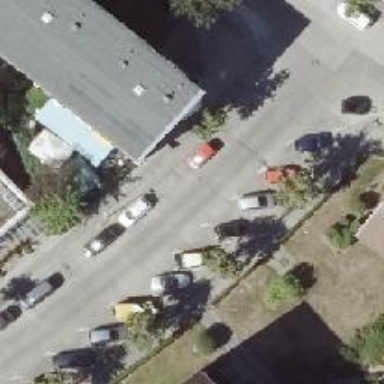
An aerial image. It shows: Residential road with asphalt surface and sidewalks on both sides. There are parallel parking lanes on the left and parking lane on the right.